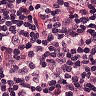
Metastatic tissue present: no